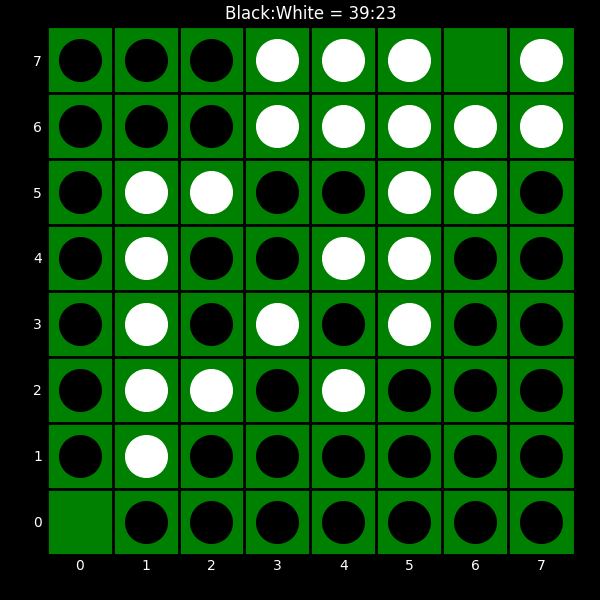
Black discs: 39
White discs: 23